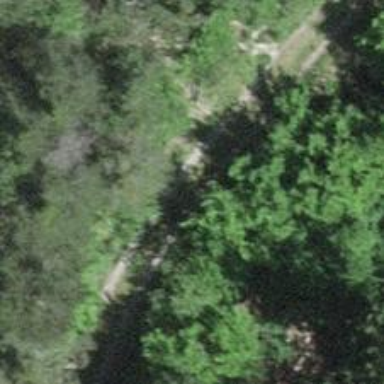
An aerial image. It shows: Unpaved driveway that serves as service road.